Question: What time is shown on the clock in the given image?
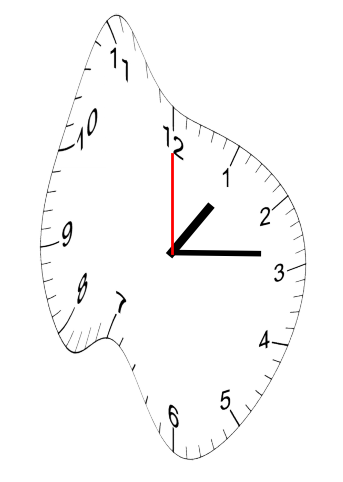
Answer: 01:14:00